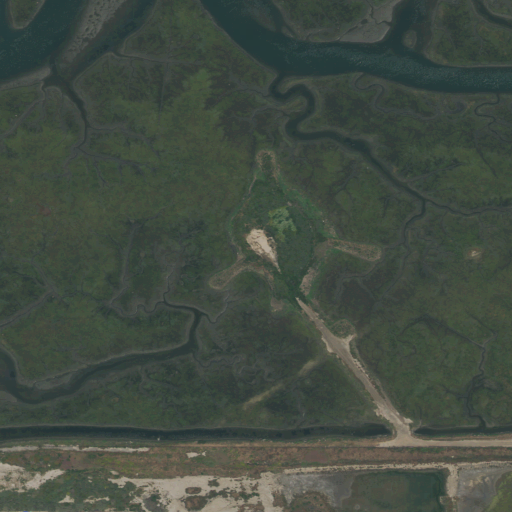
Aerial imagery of island in California named Hog Island containing herbaceous wetlands, open water, low intensity development, medium intensity development, and open development